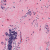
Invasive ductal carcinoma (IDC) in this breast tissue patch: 0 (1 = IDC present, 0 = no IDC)